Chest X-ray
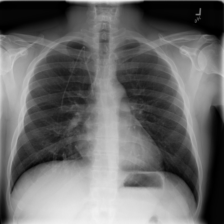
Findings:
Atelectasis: negative
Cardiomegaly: negative
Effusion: negative
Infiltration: positive
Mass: negative
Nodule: negative
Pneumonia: negative
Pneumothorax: negative
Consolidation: negative
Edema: negative
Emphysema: negative
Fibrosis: negative
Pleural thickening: negative
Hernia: negative